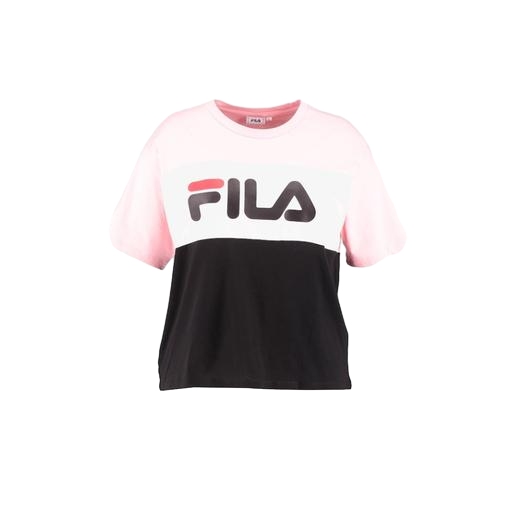
colorblock graphic tee, pink pima logo tee, mid t-shirt, white background